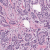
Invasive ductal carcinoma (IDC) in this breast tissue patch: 1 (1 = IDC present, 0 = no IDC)